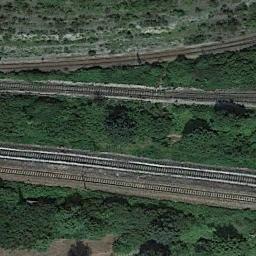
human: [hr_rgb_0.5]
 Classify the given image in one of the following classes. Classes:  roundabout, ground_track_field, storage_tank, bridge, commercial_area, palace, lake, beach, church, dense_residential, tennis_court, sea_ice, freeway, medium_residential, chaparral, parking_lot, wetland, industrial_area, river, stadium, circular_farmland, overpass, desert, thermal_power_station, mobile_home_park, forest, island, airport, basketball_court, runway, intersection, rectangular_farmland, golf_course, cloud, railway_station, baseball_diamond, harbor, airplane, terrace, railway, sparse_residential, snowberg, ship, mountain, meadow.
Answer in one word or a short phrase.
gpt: railway